Interaction volume radius: 10 \u00c5
Interaction volume height: 20 \u00c5
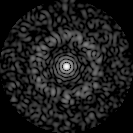
Disorder parameter: 0.8415